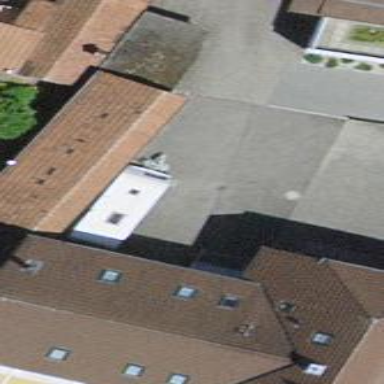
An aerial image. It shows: Garage.